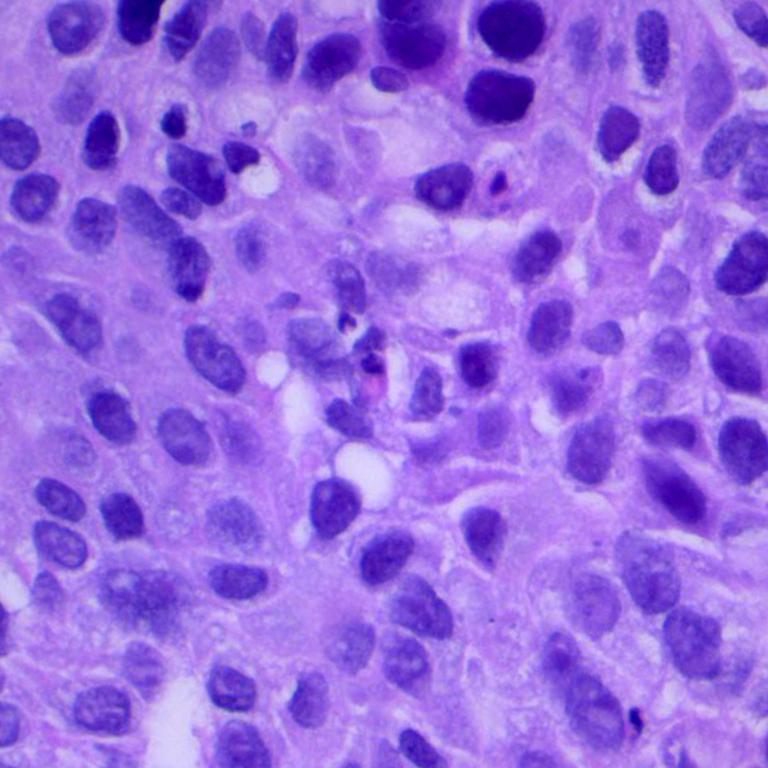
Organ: lung
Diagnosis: squamous carcinomas